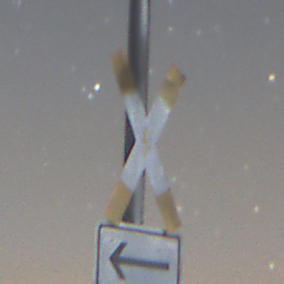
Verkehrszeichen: Andreaskreuz
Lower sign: RichtungsangabeDurchPfeile1
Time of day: Night
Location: Outdoor (Nature)
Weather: Clear
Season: NotSpecified
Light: Natural